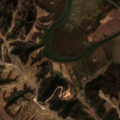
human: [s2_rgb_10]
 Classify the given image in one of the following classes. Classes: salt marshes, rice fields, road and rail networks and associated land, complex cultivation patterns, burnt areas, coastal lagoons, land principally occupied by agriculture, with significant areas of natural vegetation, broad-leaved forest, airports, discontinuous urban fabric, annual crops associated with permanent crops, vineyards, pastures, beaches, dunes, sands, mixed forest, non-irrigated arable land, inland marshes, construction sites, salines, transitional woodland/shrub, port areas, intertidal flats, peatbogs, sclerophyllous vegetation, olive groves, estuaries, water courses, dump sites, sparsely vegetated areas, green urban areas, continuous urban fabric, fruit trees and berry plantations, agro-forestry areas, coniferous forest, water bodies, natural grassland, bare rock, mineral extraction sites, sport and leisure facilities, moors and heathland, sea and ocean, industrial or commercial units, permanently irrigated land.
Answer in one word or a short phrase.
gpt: permanently irrigated land, land principally occupied by agriculture, with significant areas of natural vegetation, sclerophyllous vegetation, transitional woodland/shrub, salt marshes